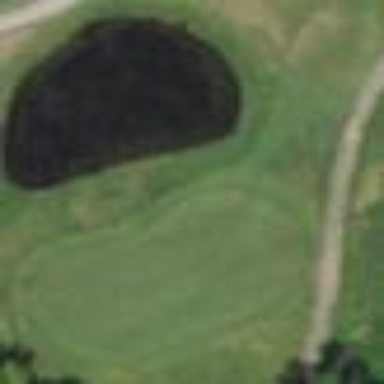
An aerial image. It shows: Golf fairway in the image.